Interaction volume radius: 10 \u00c5
Interaction volume height: 25 \u00c5
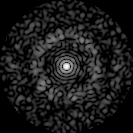
Disorder parameter: 0.8089